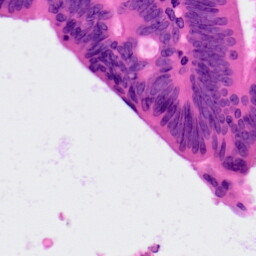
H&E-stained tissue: Colon